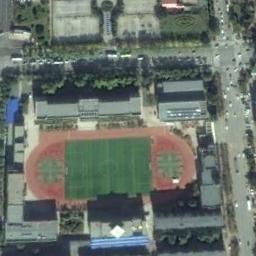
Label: ground_track_field